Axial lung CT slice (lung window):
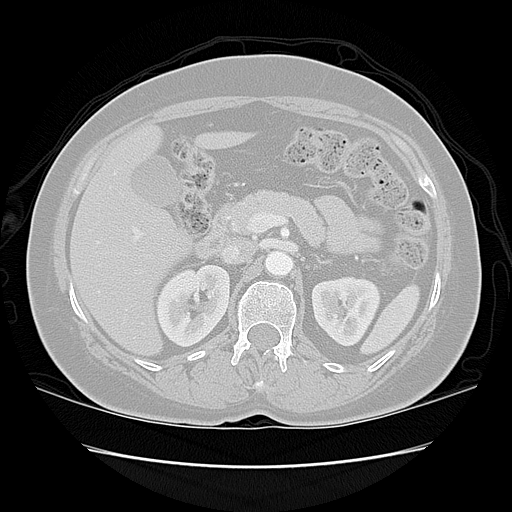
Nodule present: no